Question: I have something like this:

XAML (for one item):
'''
<ListView Margin="10,0,10,10" Width="360" Height="510" VerticalAlignment="Bottom" RenderTransformOrigin="0.479,0.497">
<ListViewItem RenderTransformOrigin="0.719,0.534">
<StackPanel Orientation="Horizontal">
<Image Source="/Assets/1.png" Margin="0,0,5,0" />
<TextBlock FontSize="20" Width="302" RenderTransformOrigin="0.698,0.49" SelectionChanged="TextBlock_SelectionChanged" IsHoldingEnabled="False" IsDoubleTapEnabled="False">
<Run Text="Stotis-Oro uostas"/>
</TextBlock>
'''
C#:
'''
private void TextBlock_SelectionChanged(object sender, RoutedEventArgs e)
{
this.Frame.Navigate(typeof(SecondPage));
}
'''
I want to make like that: When I click on 1st item it should send me to another page.
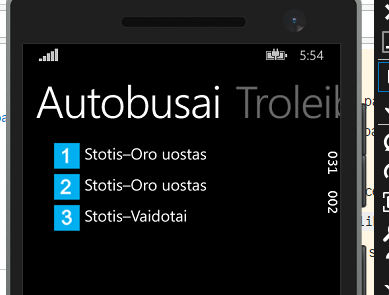
Answer: You have to add tapped listener to the listview items like this:
'''
<ListView Margin="10,0,10,10" Width="360" Height="510" VerticalAlignment="Bottom" RenderTransformOrigin="0.479,0.497">
<ListViewItem x:Name="ListViewItem1" Tapped="ListViewItem1_Tapped">
<!--add your image and text and ...-->
</ListViewItem>
<ListViewItem x:Name="ListViewItem2" Tapped="ListViewItem2_Tapped">
...
</ListViewItem>
<ListViewItem x:Name="ListViewItem3" Tapped="ListViewItem3_Tapped">
...
</ListViewItem>
</ListView>
'''
Than you can add in the code behind file this:
'''
private void ListViewItem1_Tapped(object sender, TappedRoutedEventArgs e)
{
this.Frame.Navigate(typeof(FirstPage));
}
private void ListViewItem2_Tapped(object sender, TappedRoutedEventArgs e)
{
this.Frame.Navigate(typeof(SecondPage));
}
private void ListViewItem3_Tapped(object sender, TappedRoutedEventArgs e)
{
this.Frame.Navigate(typeof(ThirdPage));
}
'''
I hope this is like you wanted it.